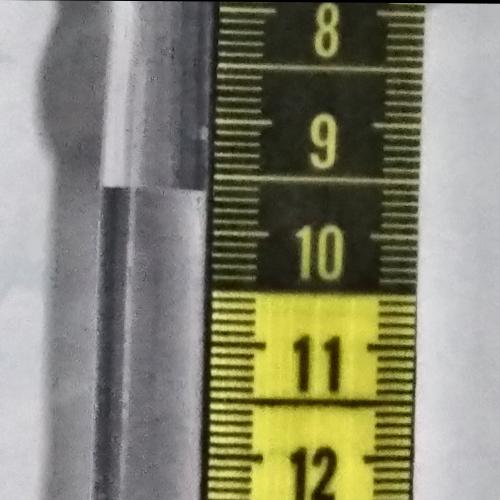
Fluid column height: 9.7 cm